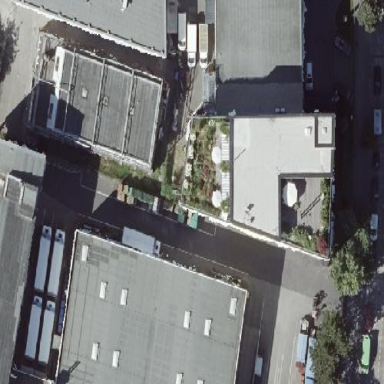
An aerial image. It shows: Warehouse building.